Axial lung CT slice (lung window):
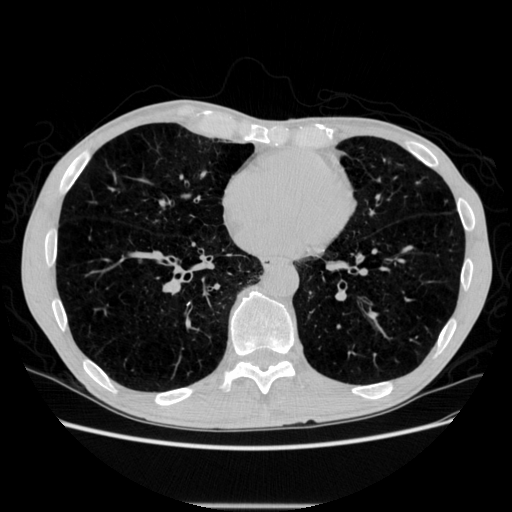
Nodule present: no